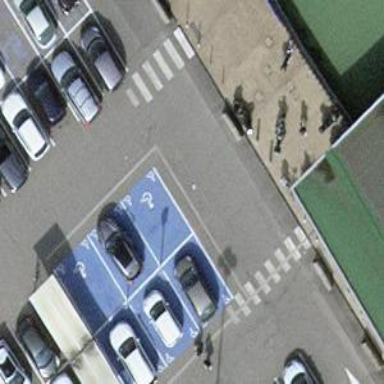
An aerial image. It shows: Disabled parking space.